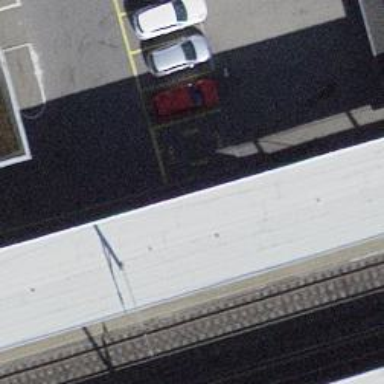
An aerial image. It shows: Taxi stand.